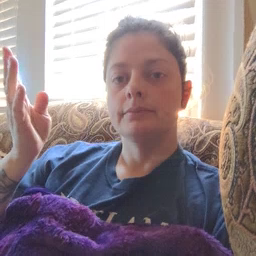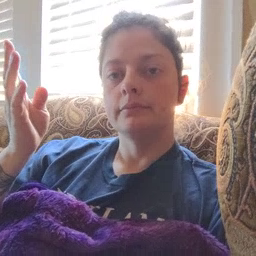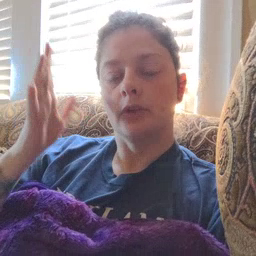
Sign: garbage